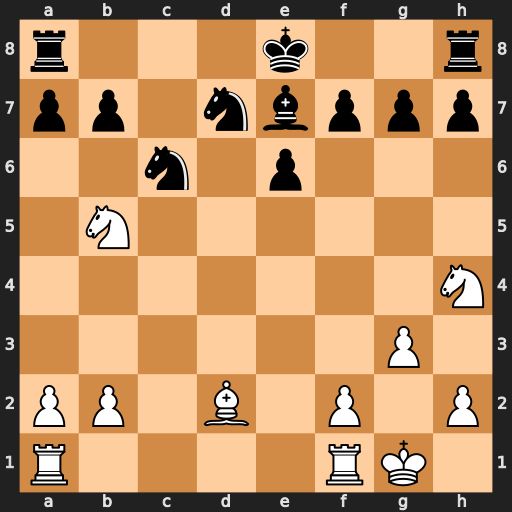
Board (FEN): r3k2r/pp1nbppp/2n1p3/1N6/7N/6P1/PP1B1P1P/R4RK1
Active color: w
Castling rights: kq
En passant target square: -
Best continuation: Nc7+ Kd8 Nxa8